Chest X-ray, PA view. Patient: 39 years old, sex F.
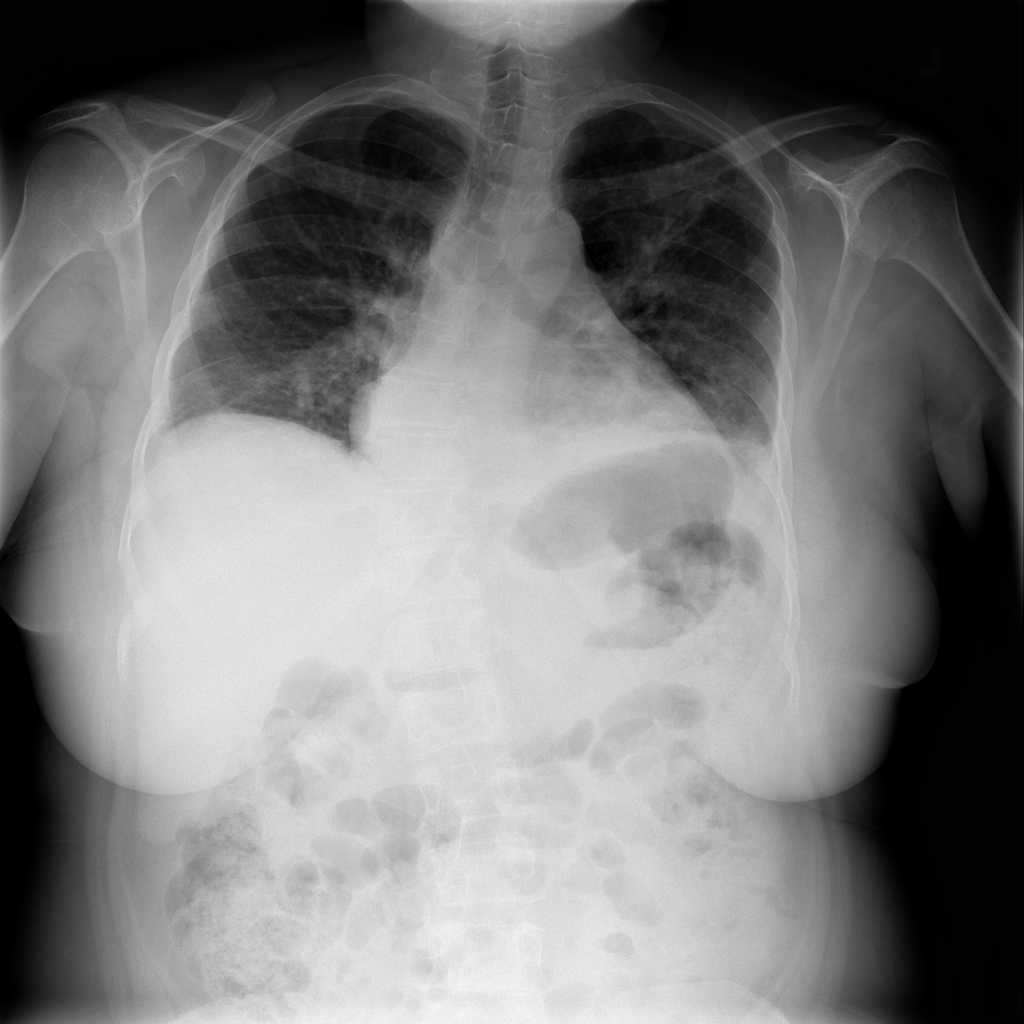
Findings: Consolidation, Effusion, Infiltration